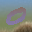
Label: 0